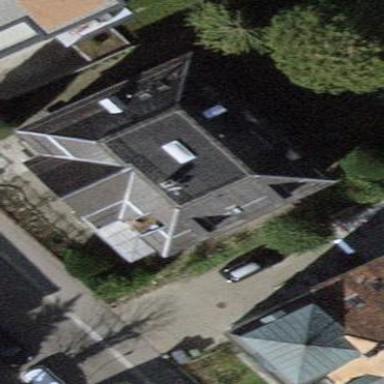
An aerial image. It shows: Building with half-hipped roof shape.